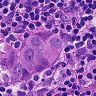
Metastatic tissue present: yes